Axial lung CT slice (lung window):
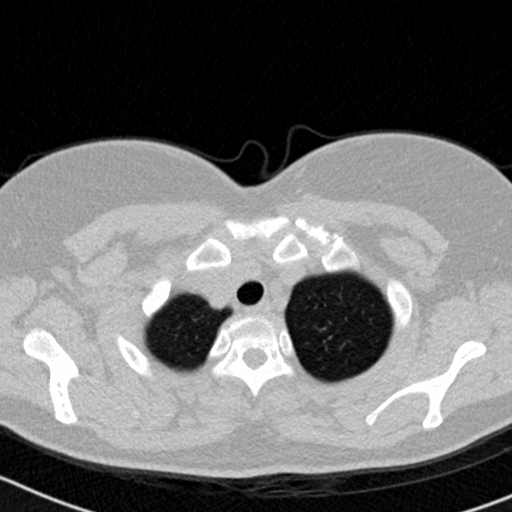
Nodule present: no